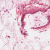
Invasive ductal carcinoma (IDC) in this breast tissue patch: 0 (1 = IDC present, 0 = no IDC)